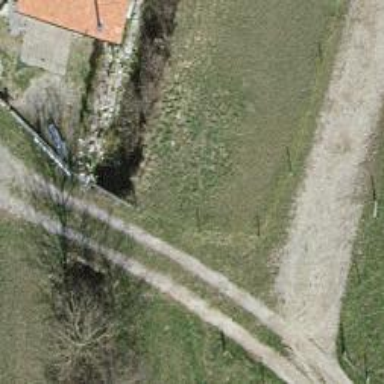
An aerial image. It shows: Track road on bridge.